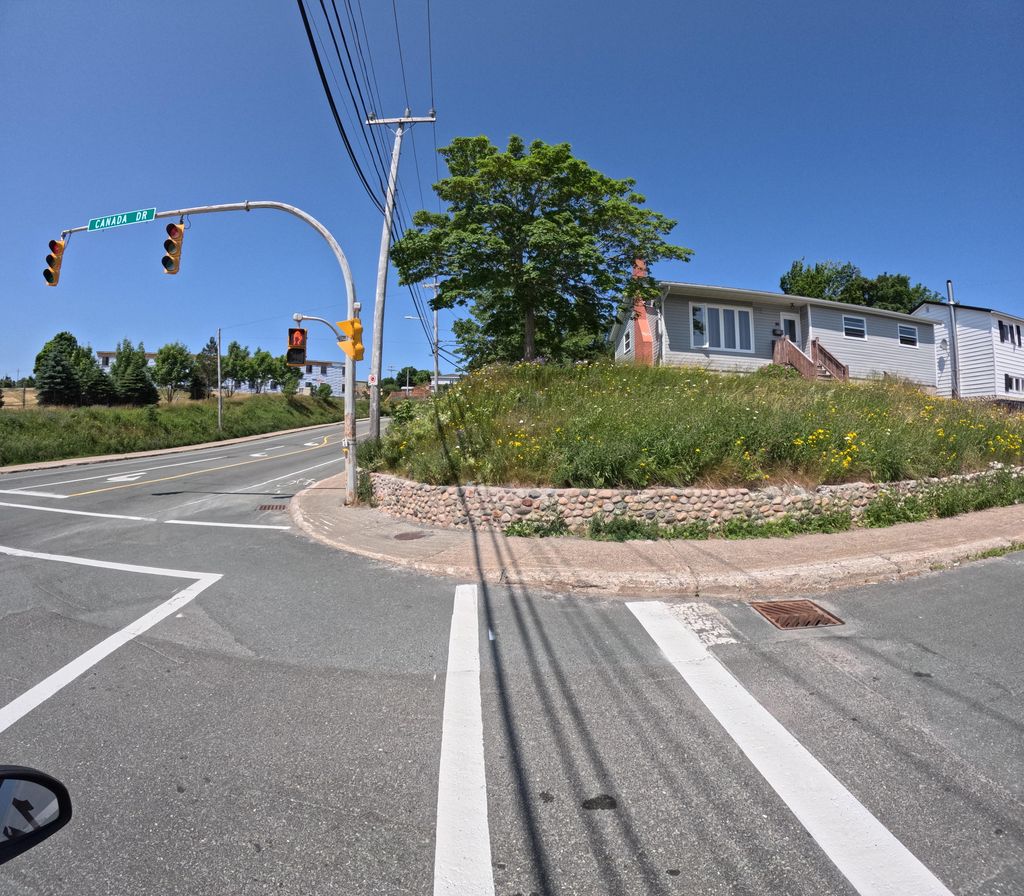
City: st_johns